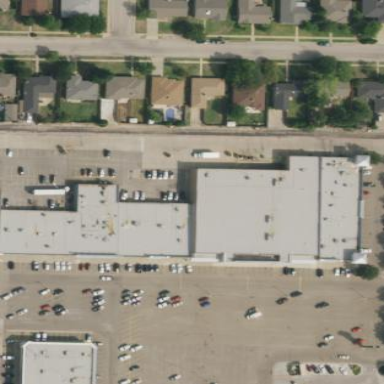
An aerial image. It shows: Department store building.